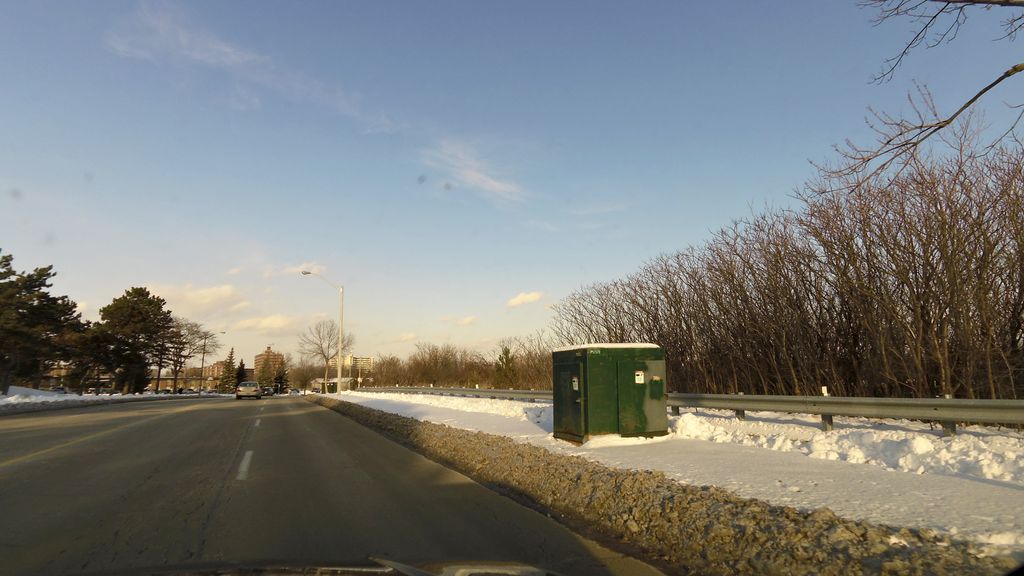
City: toronto